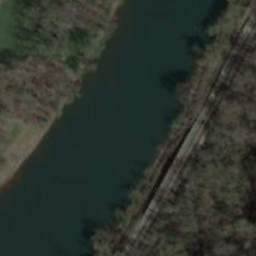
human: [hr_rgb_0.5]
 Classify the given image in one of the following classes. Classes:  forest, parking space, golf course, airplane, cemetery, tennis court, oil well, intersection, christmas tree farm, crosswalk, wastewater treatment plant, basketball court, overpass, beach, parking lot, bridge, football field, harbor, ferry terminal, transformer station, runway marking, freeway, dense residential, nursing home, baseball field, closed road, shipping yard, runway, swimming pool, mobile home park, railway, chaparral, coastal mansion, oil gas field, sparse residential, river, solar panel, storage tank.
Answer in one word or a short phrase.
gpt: river